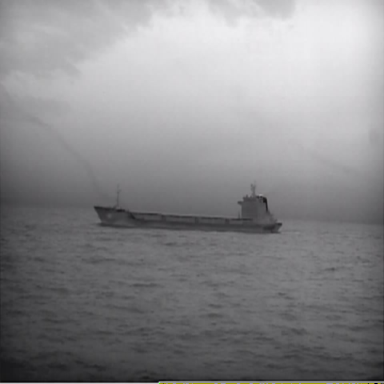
There is a liner in the infrared image.